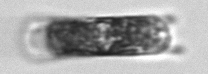
Label: Hemiaulus